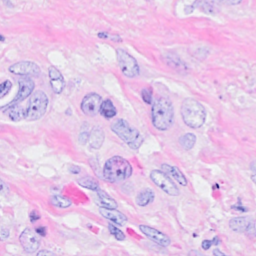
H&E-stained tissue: Breast